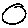
Label: circle